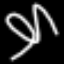
Label: squiggle